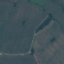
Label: Pasture